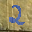
Label: 2